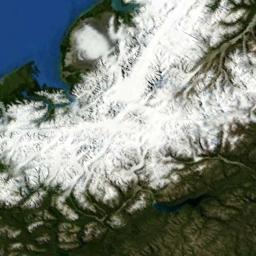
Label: snowberg